Question: I'm plotting trajectories and right now, I just have figures with lines on it, corresponding to the list of LAT and LON that I brought in. How do I lay these trajectories over a map of the area that they're going over using the LAT and LON as limits on the map?
'''
figure
for d = 1:i
hold on
plot(LON(d,:),LAT(d,:))
end
hold off
'''

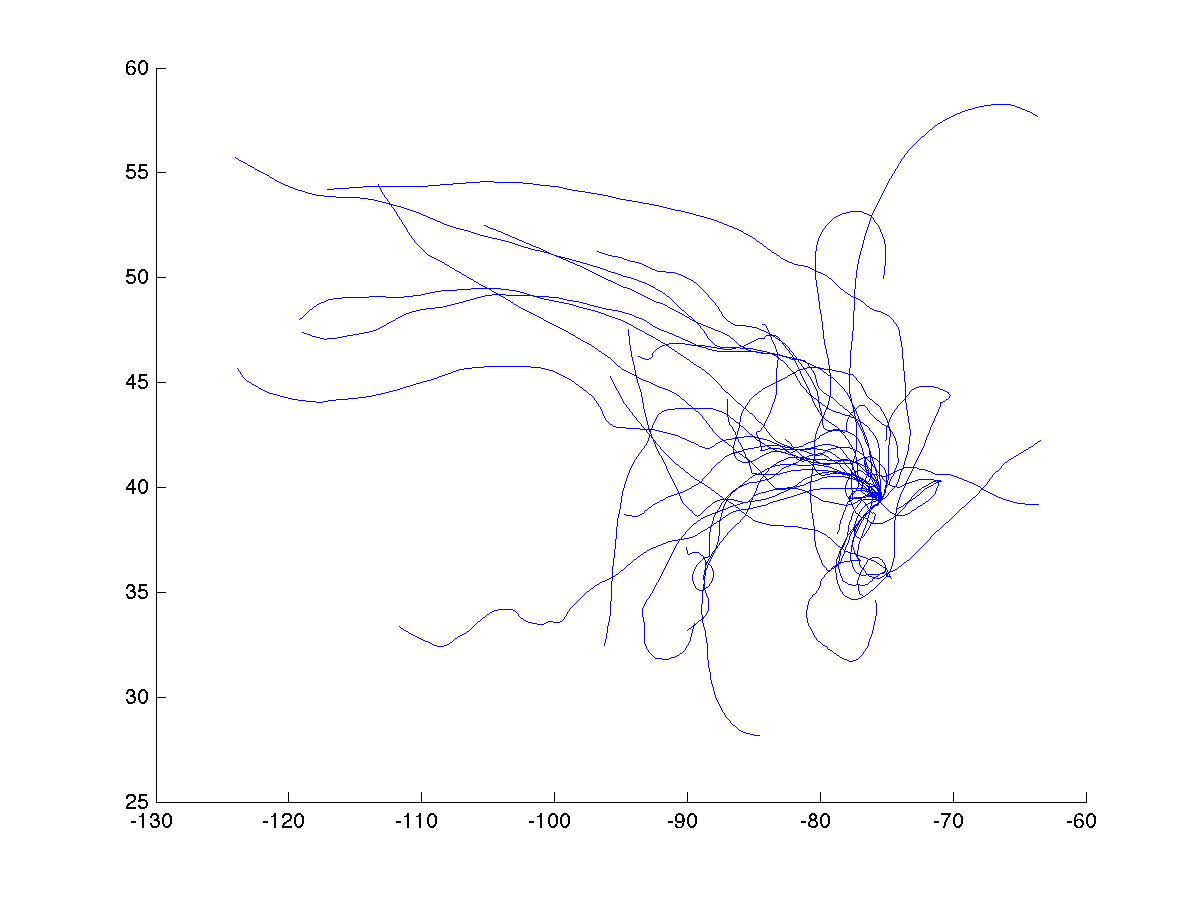
Answer: The is required for the following code.
'''
LAT = [30, 40, 60];
LON = [-130, -90, -60]
coast_border = load('coast') % Load coastline from Matlabs dataset
ax = worldmap('world') % Create map figure
setm(ax, 'MapLatLimit', [min(LAT), max(LAT)], 'MAPLonLimit', [min(LON), max(LON)])
plotm(coast_border.lat, coast_border.long, 'k') % Ploat coastline
plotm(LAT, LON, 'r')
'''

Note that you have to use instead of if you want to change map settings.
Personally, i prefer to deactivate the Map-Grid and Labels and set the background color to blue
'''
setm(ax,'meridianLabel','off','ParallelLabel','off','grid','off','ffacecolor',[0.6, 0.6, 1])
'''
and fill the land
'''
patchm(coast_border_lat, coast_border.long, [0.5 0.5 0.5])
'''